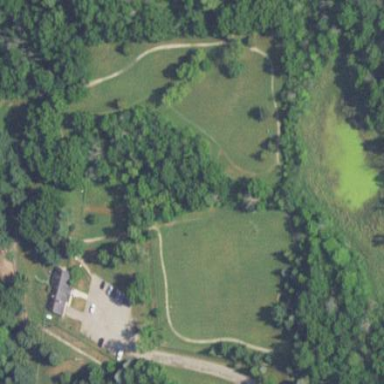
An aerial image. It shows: Fenced dog park for leisure activities on land.